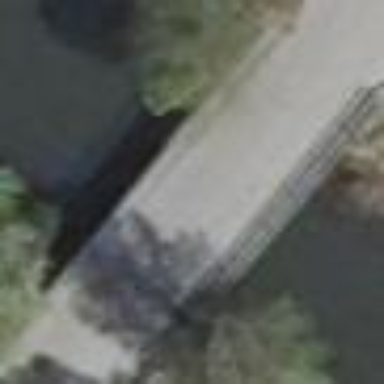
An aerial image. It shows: Man-made bridge.